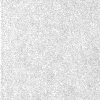
Atmospheric dust classification: dusty